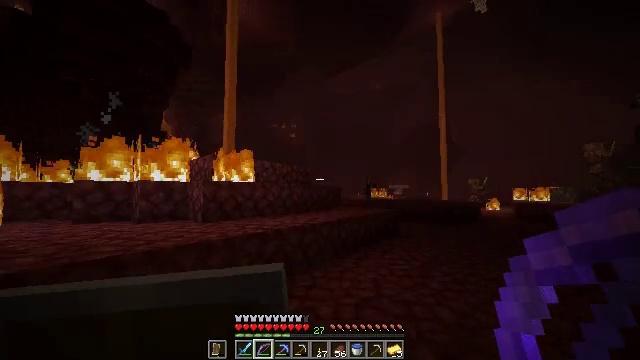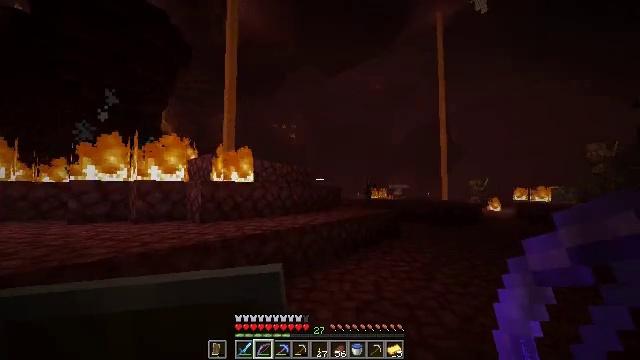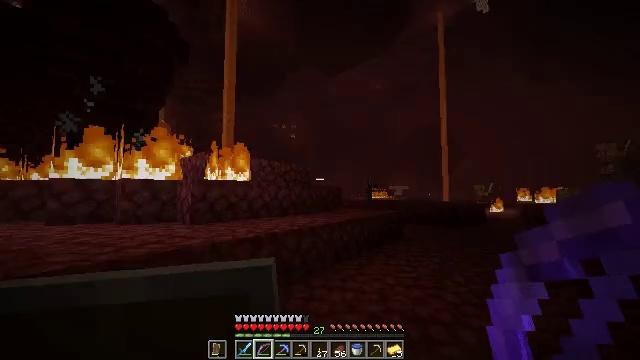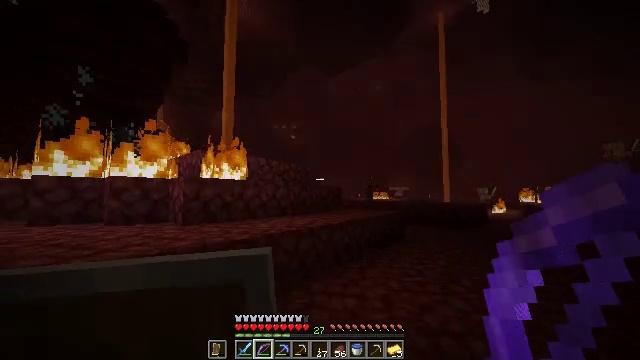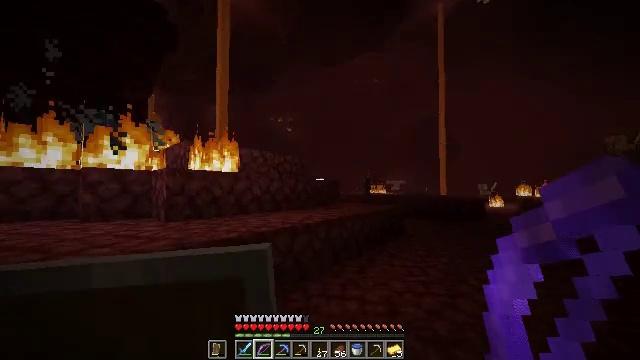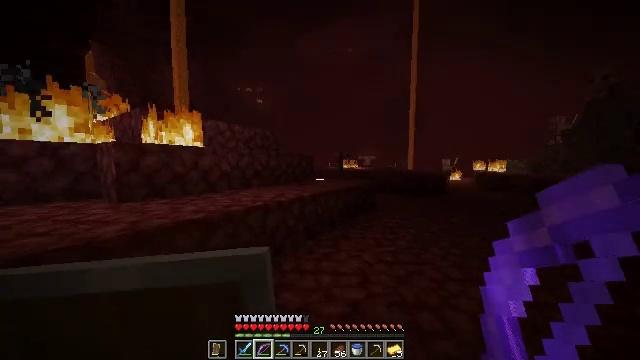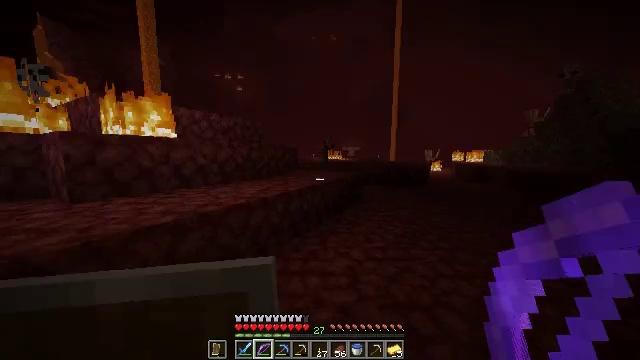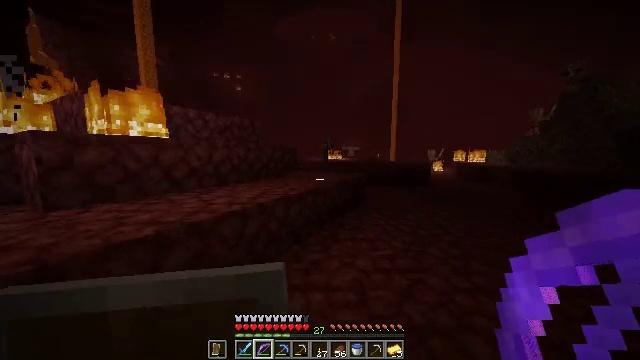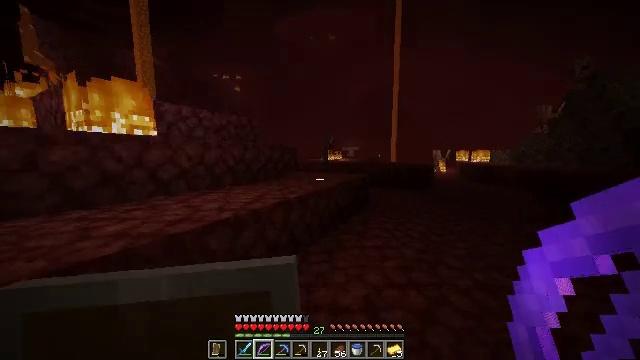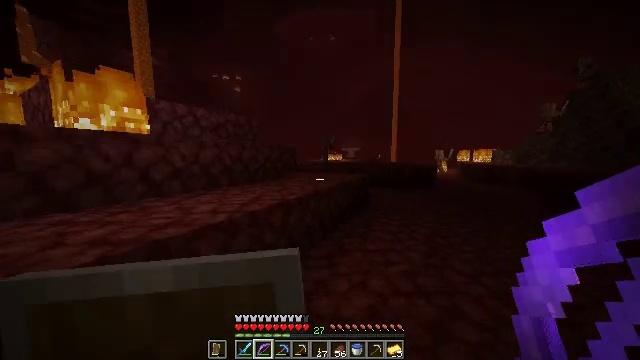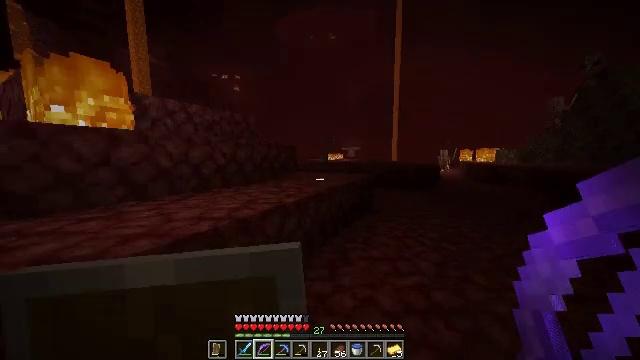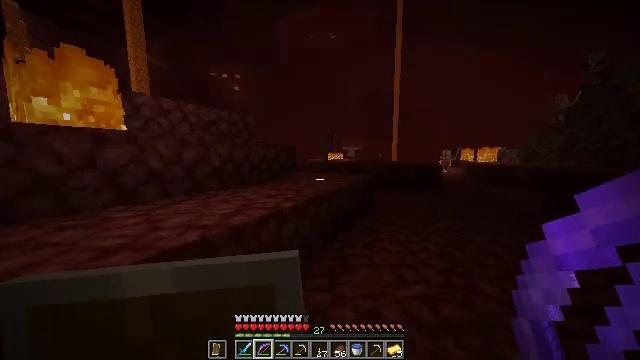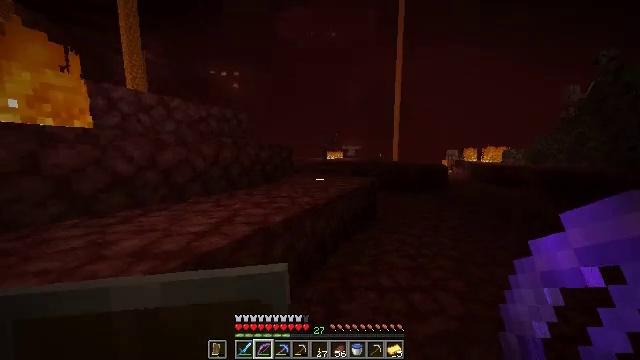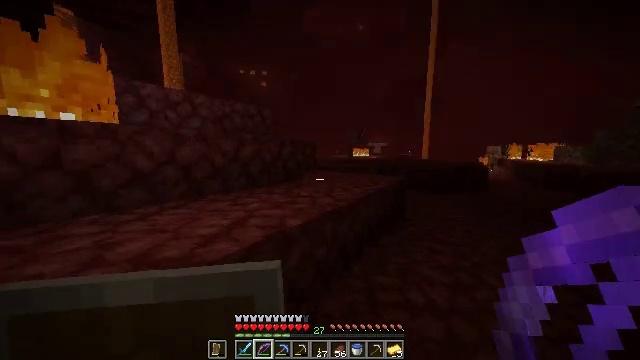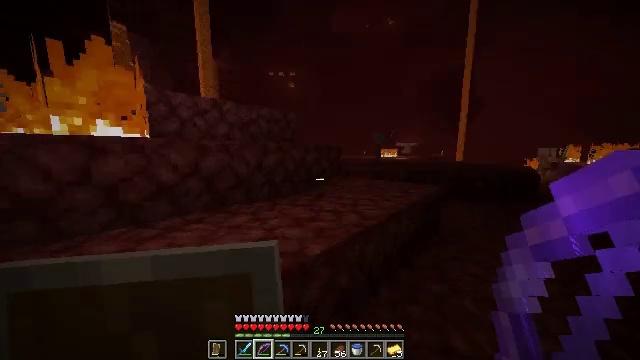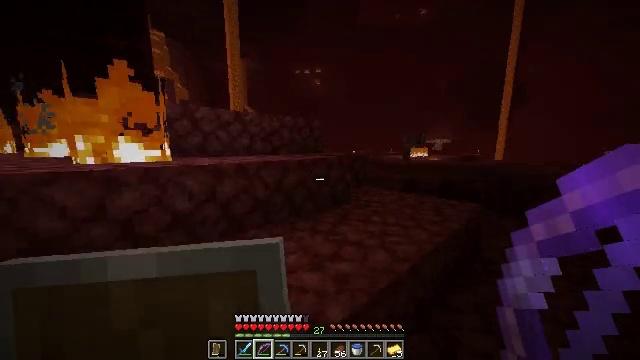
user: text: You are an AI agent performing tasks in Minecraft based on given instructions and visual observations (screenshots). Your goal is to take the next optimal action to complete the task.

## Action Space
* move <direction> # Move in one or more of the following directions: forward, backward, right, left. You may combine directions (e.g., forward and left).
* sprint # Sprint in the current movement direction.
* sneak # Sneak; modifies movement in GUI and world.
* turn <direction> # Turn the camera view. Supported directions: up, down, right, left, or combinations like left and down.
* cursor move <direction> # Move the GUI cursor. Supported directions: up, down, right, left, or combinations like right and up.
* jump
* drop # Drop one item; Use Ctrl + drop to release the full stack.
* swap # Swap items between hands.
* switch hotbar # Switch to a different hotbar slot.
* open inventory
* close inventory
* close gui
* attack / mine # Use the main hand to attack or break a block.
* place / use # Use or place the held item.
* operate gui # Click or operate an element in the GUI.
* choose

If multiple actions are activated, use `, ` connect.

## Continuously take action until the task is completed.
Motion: motion action
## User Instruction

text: Put out the fire.
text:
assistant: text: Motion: move forward
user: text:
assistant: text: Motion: move forward
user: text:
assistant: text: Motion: move forward
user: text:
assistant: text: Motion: move forward, turn down
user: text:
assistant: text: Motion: move forward, turn right and down
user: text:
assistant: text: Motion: move forward, turn right and down
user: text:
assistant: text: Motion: move forward
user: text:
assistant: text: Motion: move forward
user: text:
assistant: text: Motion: move forward
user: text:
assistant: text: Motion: move forward
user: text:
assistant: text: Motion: move forward
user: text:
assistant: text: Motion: move forward
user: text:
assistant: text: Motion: move forward, turn left
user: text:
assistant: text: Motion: move forward, turn left, jump
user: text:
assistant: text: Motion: move forward, turn left, jump
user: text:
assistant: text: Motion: move forward, turn left, jump
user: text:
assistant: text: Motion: move forward, turn left
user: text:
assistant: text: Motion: move forward, turn left
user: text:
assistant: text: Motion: move forward, turn left and down
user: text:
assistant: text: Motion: move forward, turn left
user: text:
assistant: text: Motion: move forward, turn left and up
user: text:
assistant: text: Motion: move forward, turn left
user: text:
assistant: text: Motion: move forward, jump
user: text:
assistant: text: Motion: move forward, jump
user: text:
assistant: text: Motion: move forward, jump
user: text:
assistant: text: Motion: move forward, jump
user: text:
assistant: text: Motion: move forward, turn left and up
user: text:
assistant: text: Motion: move forward and move right, turn left and up
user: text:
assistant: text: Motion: move forward and move right, turn left
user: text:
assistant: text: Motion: move forward and move right, turn left